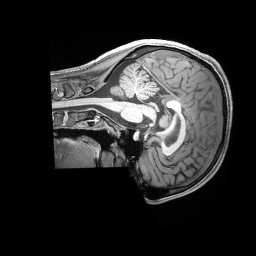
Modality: T1w
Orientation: sagittal
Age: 22
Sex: male
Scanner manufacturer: siemens
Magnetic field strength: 3 T
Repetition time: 2.4 s
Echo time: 0.00228 s